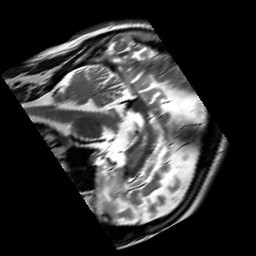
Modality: T2w
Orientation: sagittal
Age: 24
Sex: male
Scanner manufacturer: siemens
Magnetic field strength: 3 T
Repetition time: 7 s
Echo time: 0.09 s